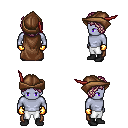
a pixel art fantasy rpg character, male body template, dark elf, purple skin, brown cape, white pants, white blonde curly afro hairstyle, leather cap, gold gloves, black shoes, four views (front, back, left, right), 2x2 character sprite sheet, small pixel art, hard edges, no anti-aliasing